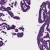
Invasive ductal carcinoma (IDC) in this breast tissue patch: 0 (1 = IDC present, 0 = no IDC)